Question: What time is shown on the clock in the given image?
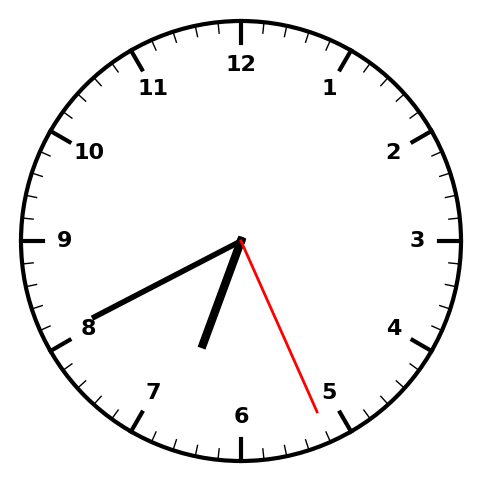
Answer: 06:40:26